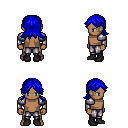
a pixel art fantasy rpg character, male body template, human, dark skin, steel arm armor, metal pants, blue loose hair, black shoes, four views (front, back, left, right), 2x2 character sprite sheet, small pixel art, hard edges, no anti-aliasing